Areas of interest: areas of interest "Home Furnishing and Building Materials Market"
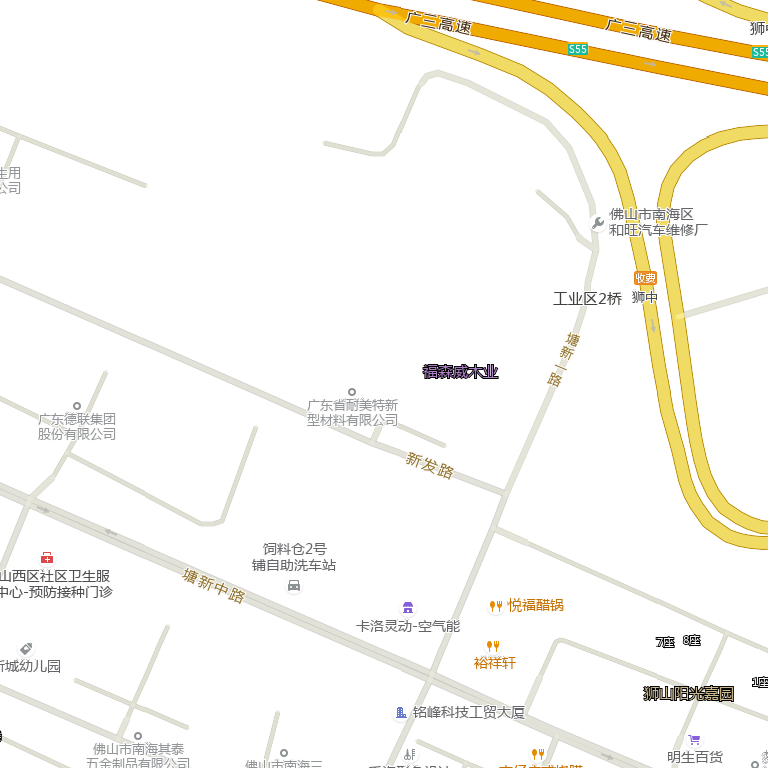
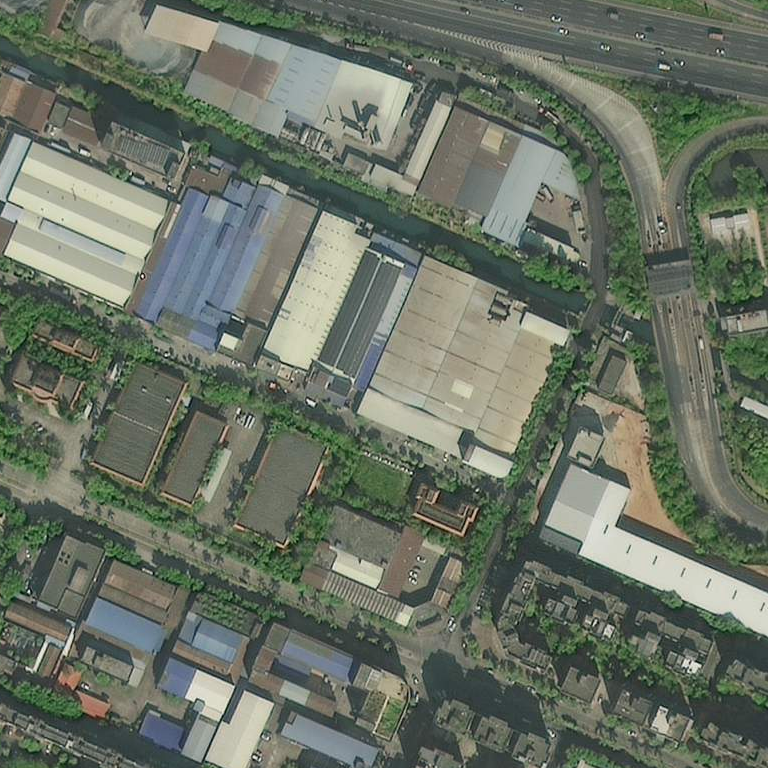